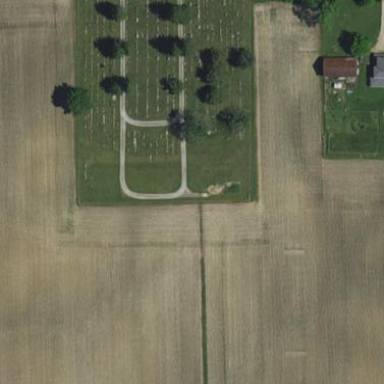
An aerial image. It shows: Cemetery.